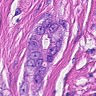
Metastatic tissue present: yes